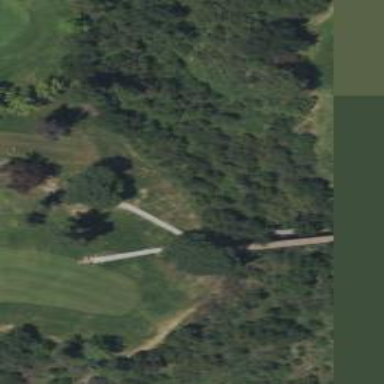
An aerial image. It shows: Service road used as golf cart path.